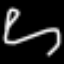
Label: squiggle